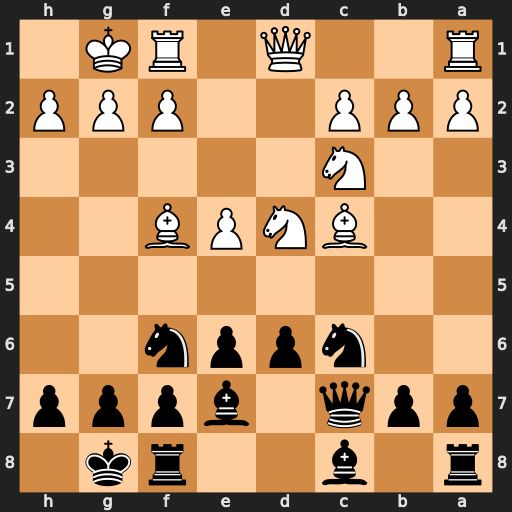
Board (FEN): r1b2rk1/ppq1bppp/2nppn2/8/2BNPB2/2N5/PPP2PPP/R2Q1RK1
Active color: b
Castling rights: -
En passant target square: -
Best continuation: Nxd4 Qxd4 e5